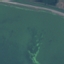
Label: SeaLake